Question: A) How can I set scroll to always appear on x and Y acies ?
I have unsuccessfuly tried:
'''
#jstree {
white-space: nowrap;
overflow: auto;
text-overflow: ellipsis;
}
'''
B) I have the bottom stip, I want it overrides the folders tree.
I want it to appear 10px below the tree div.
See photo:
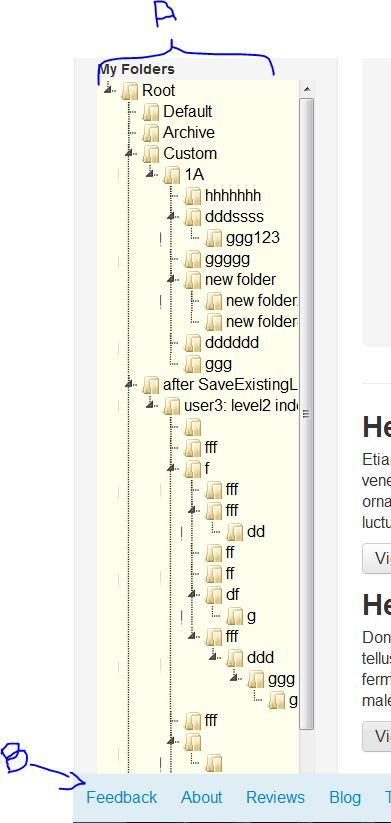
Answer: You are setting overflow to auto, that won't work
'''
overflow: scroll;
'''